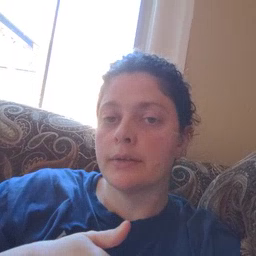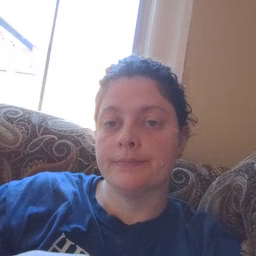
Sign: not